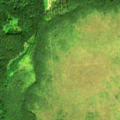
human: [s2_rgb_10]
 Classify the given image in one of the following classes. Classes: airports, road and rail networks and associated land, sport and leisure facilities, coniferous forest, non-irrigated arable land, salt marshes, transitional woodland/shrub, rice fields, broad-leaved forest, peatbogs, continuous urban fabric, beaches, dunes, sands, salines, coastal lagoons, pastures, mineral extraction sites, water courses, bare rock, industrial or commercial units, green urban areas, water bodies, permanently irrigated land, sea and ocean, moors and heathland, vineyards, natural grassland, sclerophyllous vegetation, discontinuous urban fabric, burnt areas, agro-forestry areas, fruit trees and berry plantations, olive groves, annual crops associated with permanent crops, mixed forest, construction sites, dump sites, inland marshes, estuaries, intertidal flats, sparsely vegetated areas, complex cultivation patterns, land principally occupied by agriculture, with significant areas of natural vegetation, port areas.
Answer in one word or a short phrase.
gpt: broad-leaved forest, coniferous forest, mixed forest, peatbogs